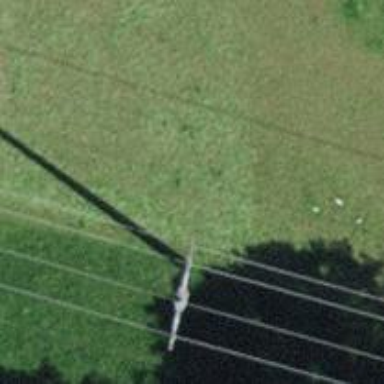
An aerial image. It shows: Power tower.